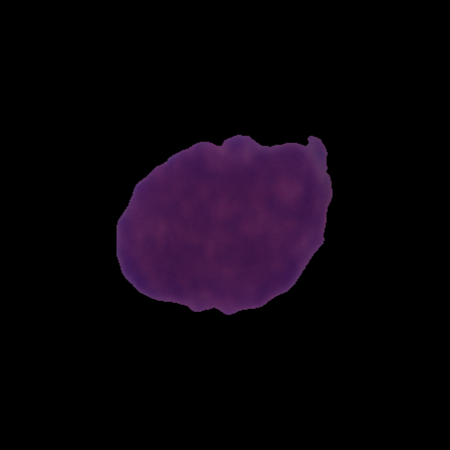
Label: healthy